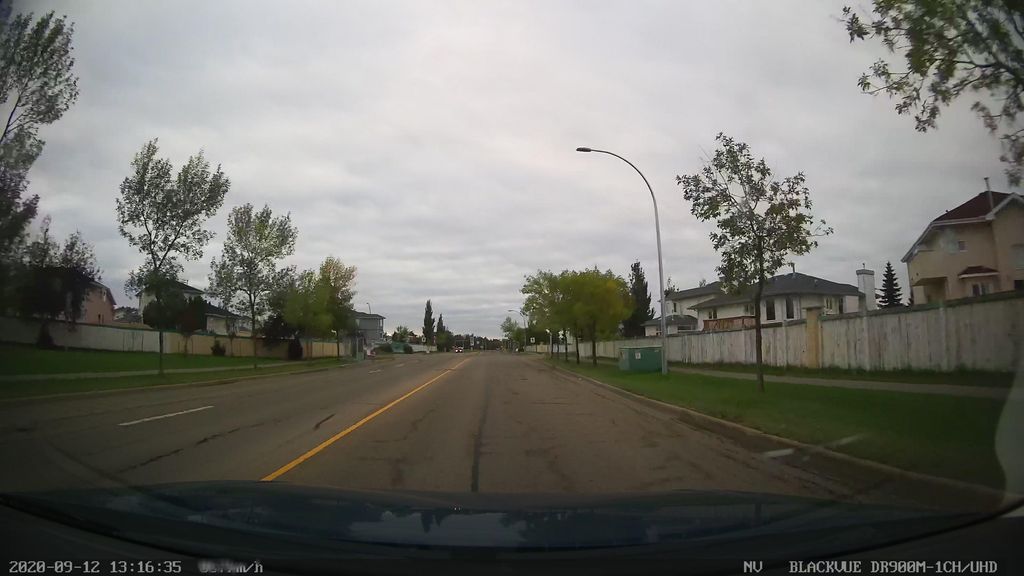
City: edmonton